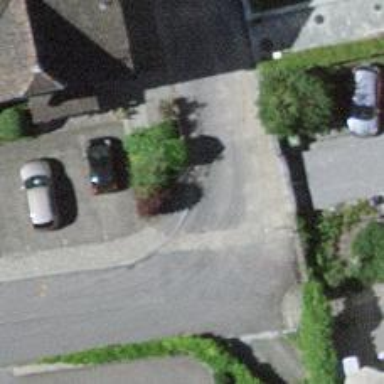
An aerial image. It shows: Kerb serving as barrier.